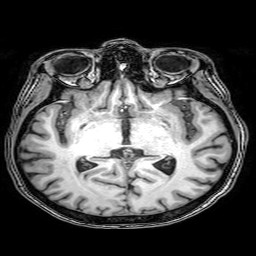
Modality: T1w
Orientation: coronal
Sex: female
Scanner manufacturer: philips
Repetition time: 0.008075 s
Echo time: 0.00369 s